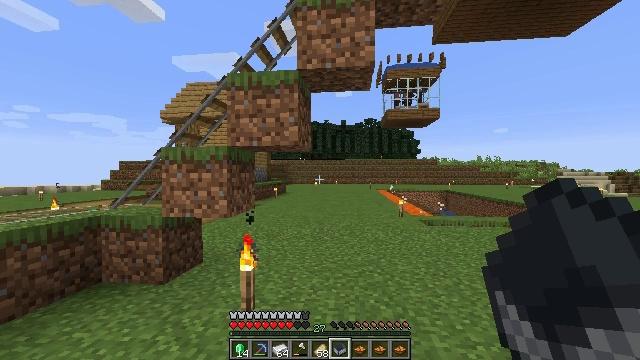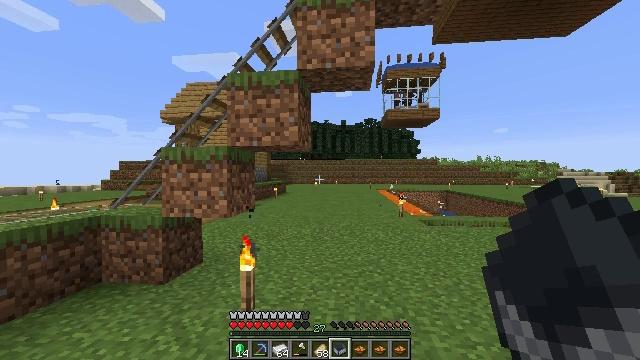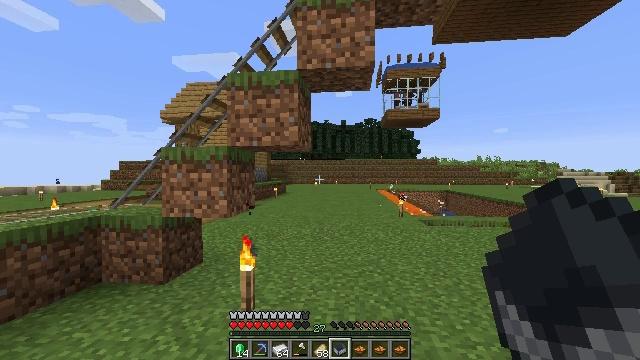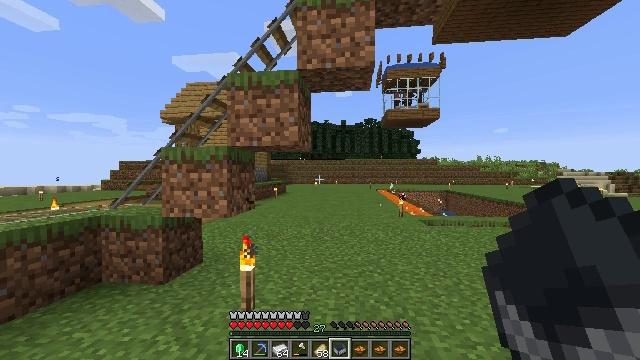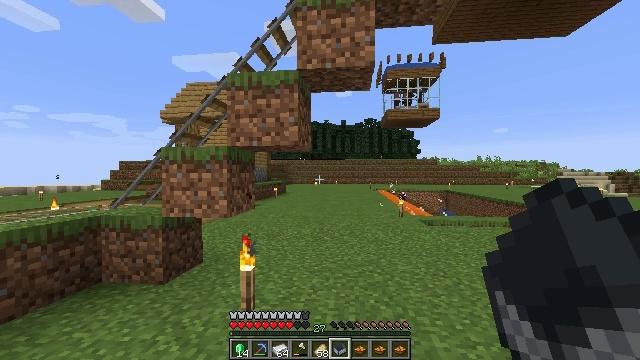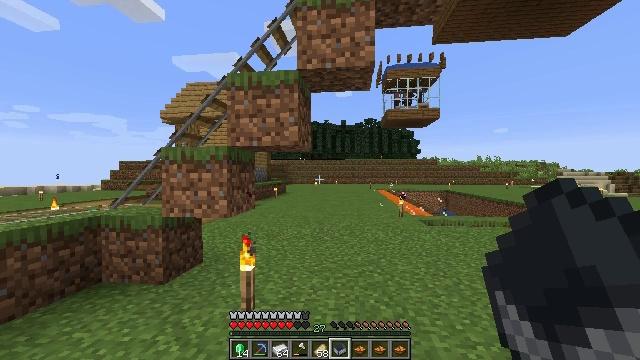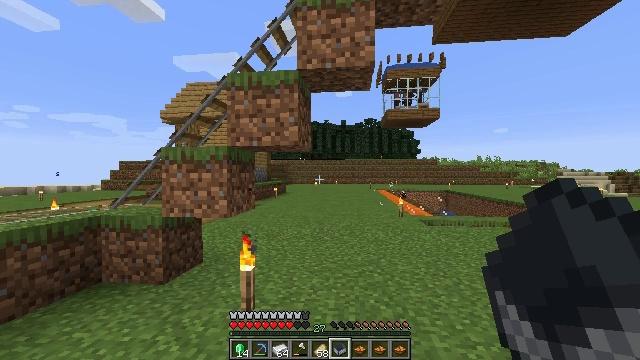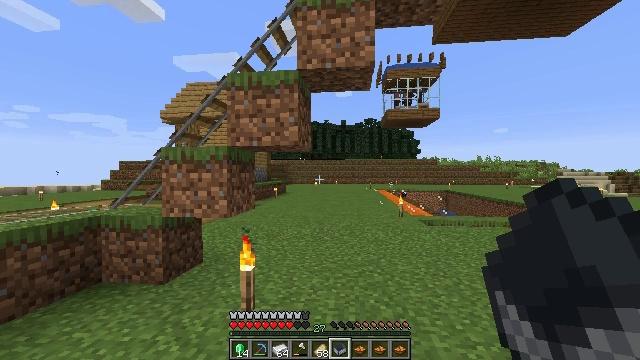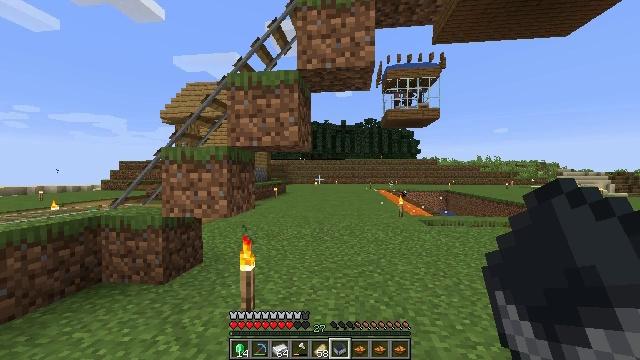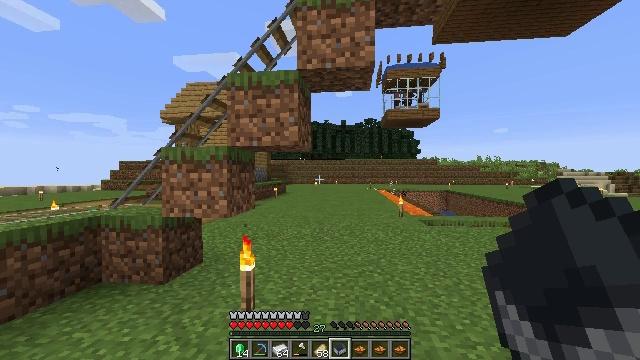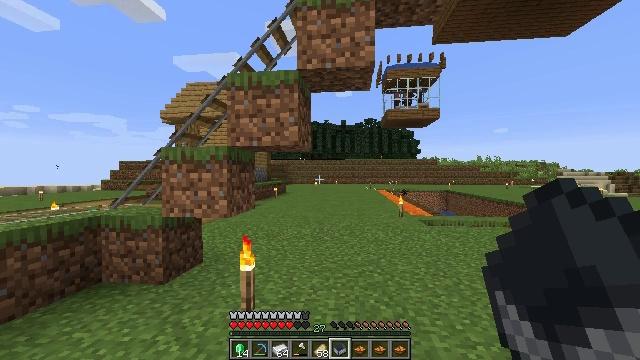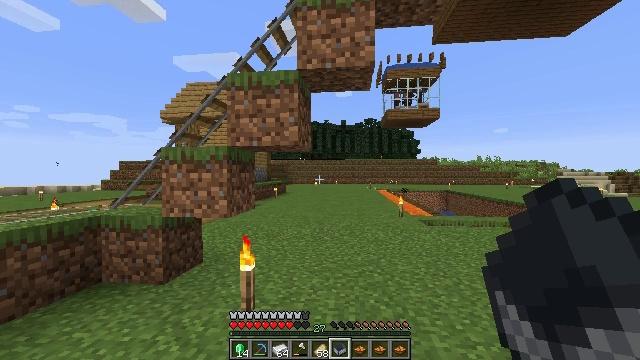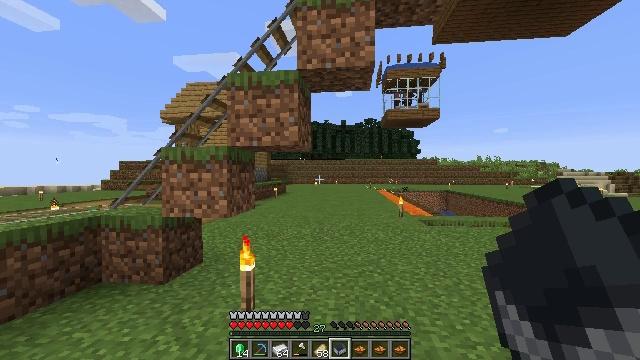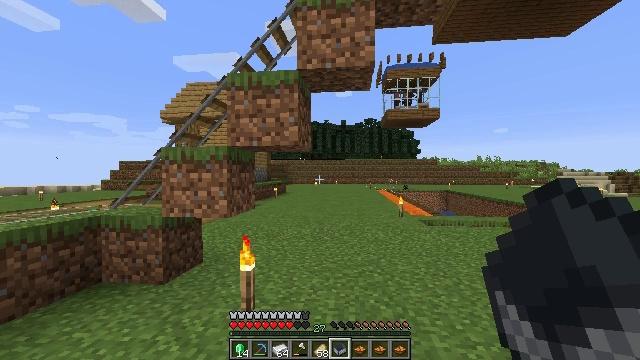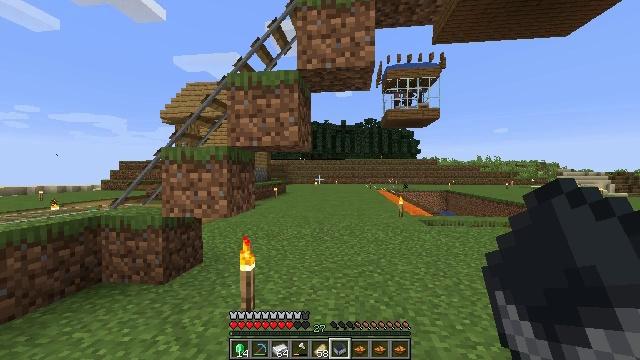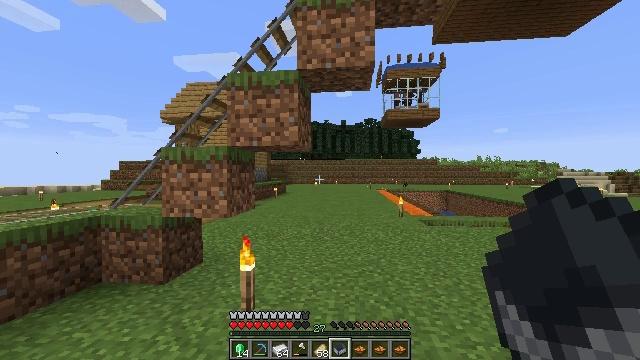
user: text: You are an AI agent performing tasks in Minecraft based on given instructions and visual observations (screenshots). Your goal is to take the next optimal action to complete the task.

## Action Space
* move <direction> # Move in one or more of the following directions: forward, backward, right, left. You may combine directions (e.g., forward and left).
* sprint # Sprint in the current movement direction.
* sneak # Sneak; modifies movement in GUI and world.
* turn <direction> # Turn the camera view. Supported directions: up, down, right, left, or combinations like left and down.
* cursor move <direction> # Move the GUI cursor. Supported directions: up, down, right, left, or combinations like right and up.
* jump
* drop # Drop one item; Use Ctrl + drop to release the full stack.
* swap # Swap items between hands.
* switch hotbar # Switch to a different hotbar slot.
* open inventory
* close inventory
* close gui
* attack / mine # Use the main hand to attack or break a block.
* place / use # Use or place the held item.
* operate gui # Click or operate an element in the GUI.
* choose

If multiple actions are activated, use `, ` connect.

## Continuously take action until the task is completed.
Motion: motion action
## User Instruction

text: Mine the smoker to break it.
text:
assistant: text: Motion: no_op
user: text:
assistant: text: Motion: no_op
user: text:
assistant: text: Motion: no_op
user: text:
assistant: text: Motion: no_op
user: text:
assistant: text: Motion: no_op
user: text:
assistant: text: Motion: no_op
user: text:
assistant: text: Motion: no_op
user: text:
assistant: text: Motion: no_op
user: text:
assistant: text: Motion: no_op
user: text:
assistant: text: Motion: no_op
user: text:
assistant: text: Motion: no_op
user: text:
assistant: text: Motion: no_op
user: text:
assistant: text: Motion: no_op
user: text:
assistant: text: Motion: no_op
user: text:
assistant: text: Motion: no_op
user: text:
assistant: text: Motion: no_op
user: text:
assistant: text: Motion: no_op
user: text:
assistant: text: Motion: no_op
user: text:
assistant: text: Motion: no_op
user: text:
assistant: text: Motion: no_op
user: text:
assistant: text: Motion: no_op
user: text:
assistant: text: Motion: no_op
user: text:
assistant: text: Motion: no_op
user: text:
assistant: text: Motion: no_op
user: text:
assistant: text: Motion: no_op
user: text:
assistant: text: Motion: no_op
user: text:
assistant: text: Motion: no_op
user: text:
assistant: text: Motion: no_op
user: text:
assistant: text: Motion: no_op
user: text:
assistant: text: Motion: no_op